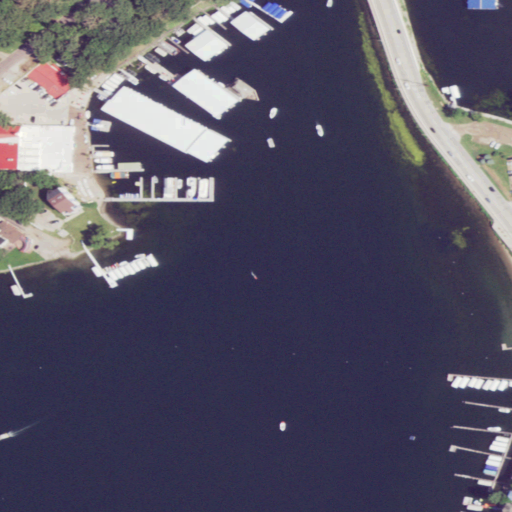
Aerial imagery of cape in Iowa named Givens Point containing open water, high intensity development, medium intensity development, low intensity development, barren land, open development, and mixed forest